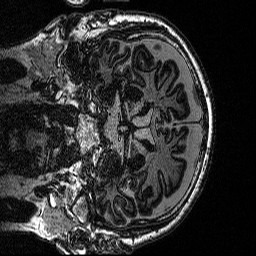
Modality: MP2RAGE
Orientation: coronal
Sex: male
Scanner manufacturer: siemens
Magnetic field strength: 3 T
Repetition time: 5 s
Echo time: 0.00292 s